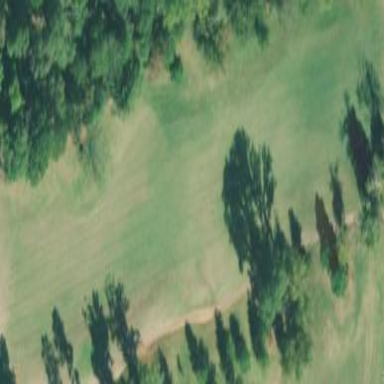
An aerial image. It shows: Golf fairway in the image.